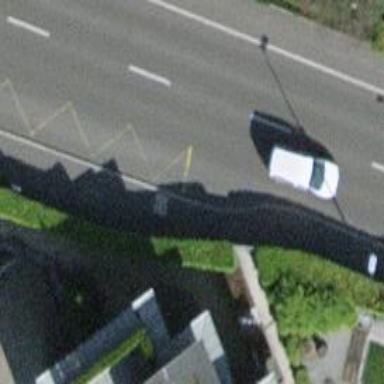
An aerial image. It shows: Platform for public transport. The platform is located by the road.